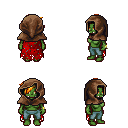
a pixel art fantasy rpg character, female body template, orc, green skin, red tattered cape, teal pants, light blonde pixie cut hairstyle, cloth hood, bracelets, four views (front, back, left, right), 2x2 character sprite sheet, small pixel art, hard edges, no anti-aliasing